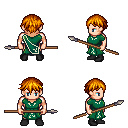
a pixel art fantasy rpg character, male body template, human, light skin, sash dress, white pants, dark blonde short bangs hairstyle, black shoes, spear, four views (front, back, left, right), 2x2 character sprite sheet, small pixel art, hard edges, no anti-aliasing